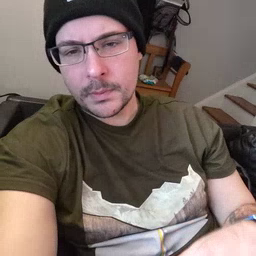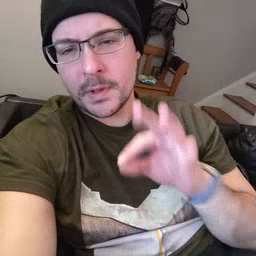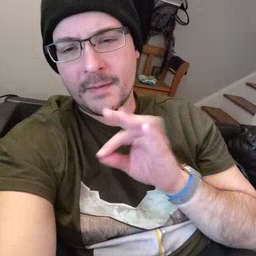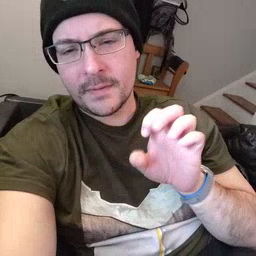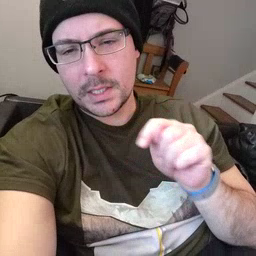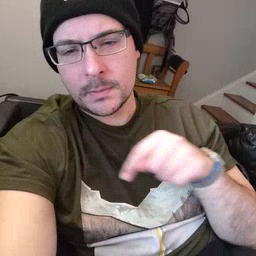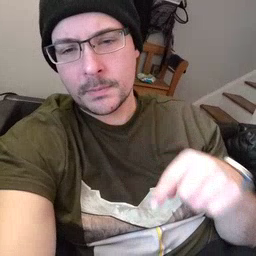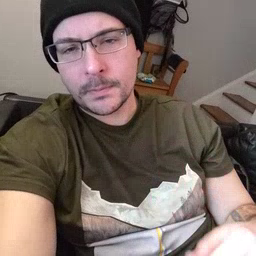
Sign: feet